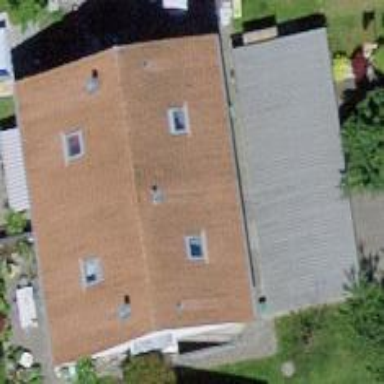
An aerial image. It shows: Gabled terrace building with roof tiles.